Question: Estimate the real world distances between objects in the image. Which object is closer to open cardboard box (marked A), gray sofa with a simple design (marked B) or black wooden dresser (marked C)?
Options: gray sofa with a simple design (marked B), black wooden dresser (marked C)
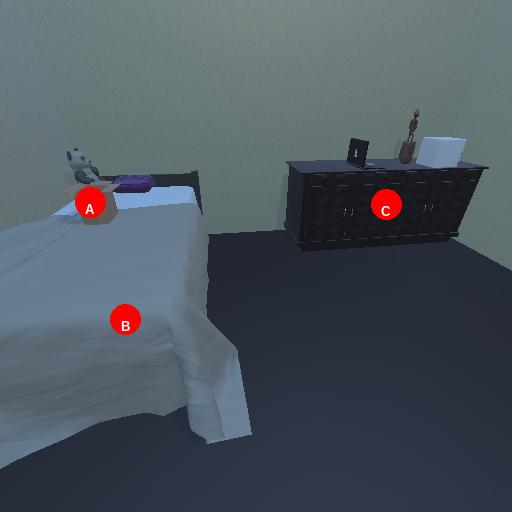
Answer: gray sofa with a simple design (marked B)